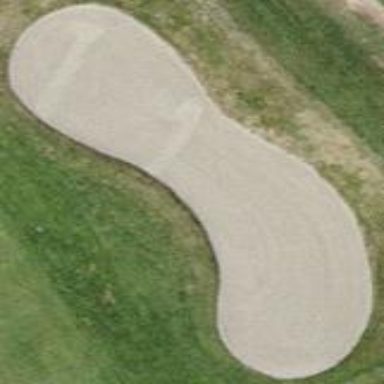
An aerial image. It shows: Golf bunker filled with sandy terrain.